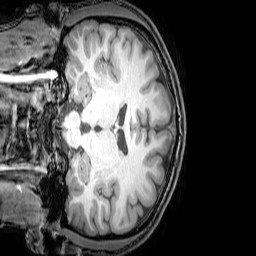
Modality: T1w
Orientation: coronal
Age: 21
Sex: male
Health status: healthy
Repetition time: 0.081 s
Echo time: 0.037 s